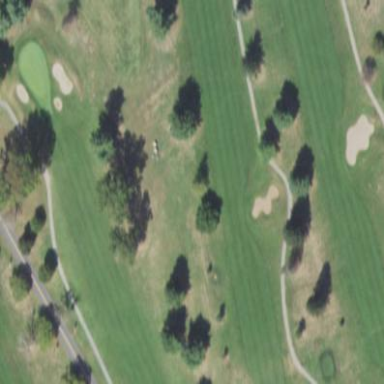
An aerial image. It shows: Grassy area designated as golf fairway.